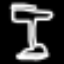
Label: hourglass